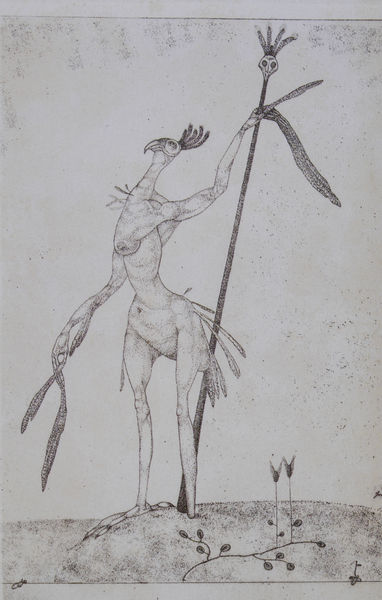
Titel: Invention 9: Greiser Phönix
Künstler: Paul Klee
Standort: München
Institution: Städtische Galerie im Lenbachhaus
Schlagwörter: akt, blätter, feder, flügel, hand, haut, himmel, kopf, körper, mann, nackt, vogel, weiß, grün, sand, blume, blumen, brust, frau, grau, schwarz, skizze, zeichnung, blüte, blüten, tier, wiese, symbolismus, arme, federn, gefieder, gesicht, lang, mensch, schädel, stehen, tod, hände, ast, erde, hügel, boden, auge, figur, pose, stehend, blatt, pflanze, pflanzen, stock, ranken, beine, schwanz, schnabel, zwei, stab, fahne, mast, moderne, abstrakt, kamm, grafik, graphik, fahnenmast, wild, könig, lanze, karikatur, tulpen, weiblich, muskeln, ernst, aufrecht, bauch, bauchnabel, geschlecht, knie, schenkel, dünn, abstraktion, max ernst, surreal, surrealismus, umriss, gestalt, tulpe, muskulös, schere, maske, wurzel, linie, pfahl, zweig, kontur, dali, becken, stengel, druck, druckgraphik, lithographie, schwarz-weiss, druckgrafik, radierung, karrikatur, klassische moderne, stand, bleistift, herrscher, pfau, krallen, allegorie, entwurf, stoppeln, rau, truthahn, totenkopf, hüfte, mischwesen, wesen, krieger, fabelwesen, speer, stange, hahn, huhn, kriegerisch, filigran, kupferstich, chimäre, phantasie, fantasie, klee, stecken, schiele, schamane, grotesk, gabel, gockel, henne, monster, egon schiele, surrealistisch, hybrid, vogelmann, abstraktions, abstrakts, anthropomorph, arma, bleistifz, blumengrün, fantasiewesen, gefiedert, hühnchen, hünchen, kannibale, köper, magie, max, mischung, pflanzengrün, rops, schamanismus, schopf, storchenbeine, symbolistisch, tiermensch, totem, vogelmensch, scnabel, eichnung, aufgerichtet, kreatur, kurios, phatasie, stabb, schrumpfkopf, atab